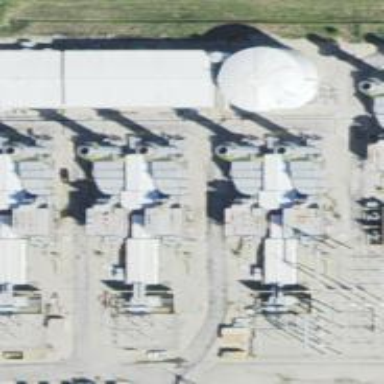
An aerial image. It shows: Gas turbine power generator.